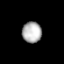
Tissue: prostate
Cell type: Myeloid cells
Senescence score: 0.7418
Nuclear area (px): 396
Mean DAPI intensity: 178.005